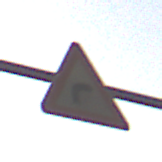
Verkehrszeichen: KurveRechts
Umgebung: Roofed, Suburban
Tageszeit: SunriseSunset
Wetter: Clear
Licht: Natural
Jahreszeit: NotSpecified
Kontrast: MediumContrast